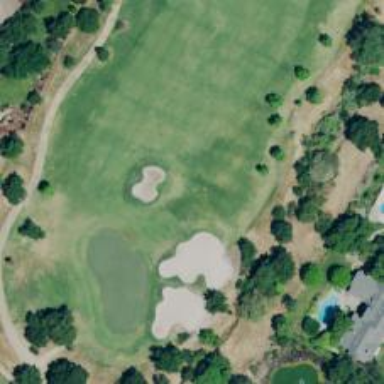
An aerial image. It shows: View of golf hole.